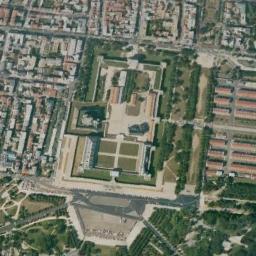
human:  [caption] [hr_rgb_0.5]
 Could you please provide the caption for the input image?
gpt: Most of the palaces' roofs are orange .

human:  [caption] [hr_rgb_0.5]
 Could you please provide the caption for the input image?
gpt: The palace is on the grass surrounded by buildings and trees .

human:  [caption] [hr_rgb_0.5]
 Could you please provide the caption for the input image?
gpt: There are many trees near the palace .

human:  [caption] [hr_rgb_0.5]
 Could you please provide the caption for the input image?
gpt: The palace with some palaces is surrounded by lots of other buildings .

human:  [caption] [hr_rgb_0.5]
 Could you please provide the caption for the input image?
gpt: There are some green trees and lawns and many buildings beside the palace .